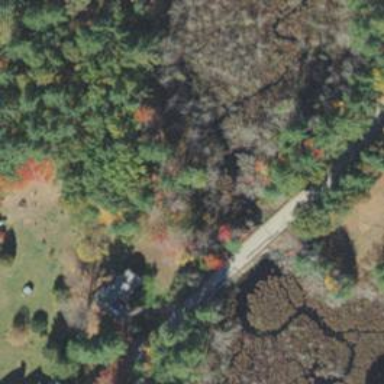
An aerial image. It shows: Culvert tunnel.